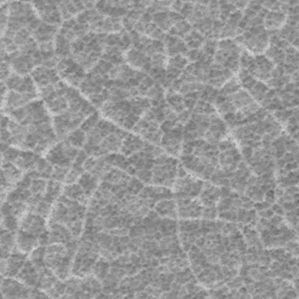
Label: frost